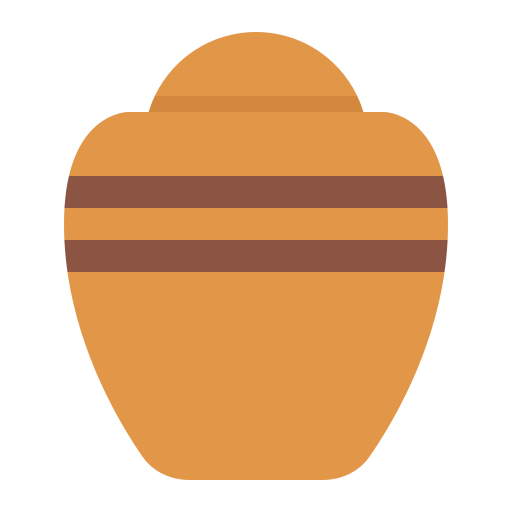
funeral urn flat